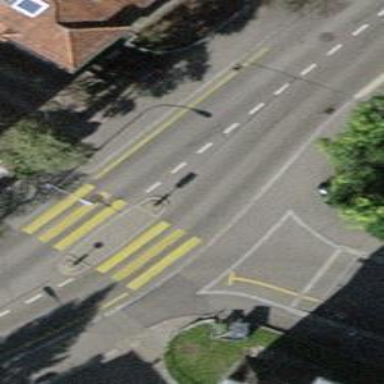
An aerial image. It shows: Unmarked crossing with traffic calming table on the road.